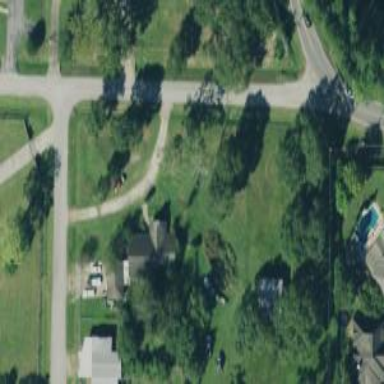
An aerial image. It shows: Driveway.